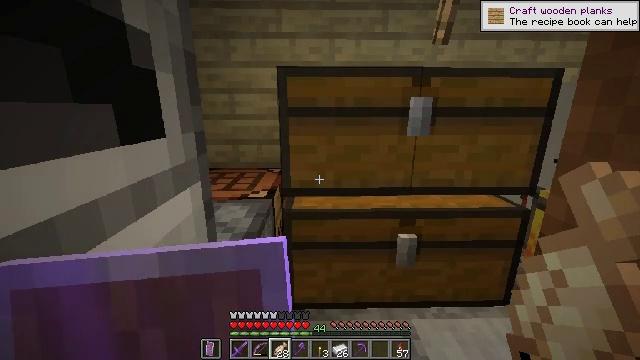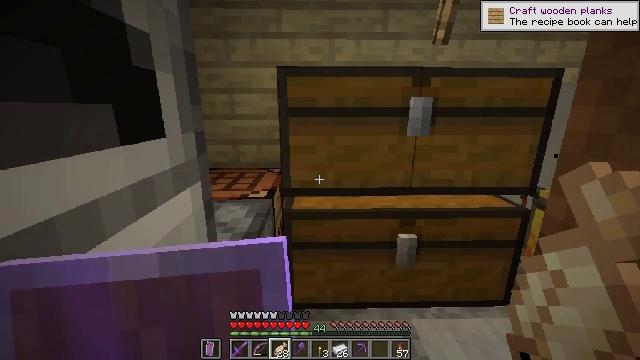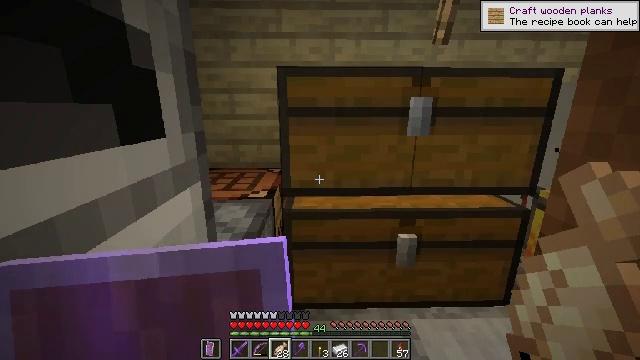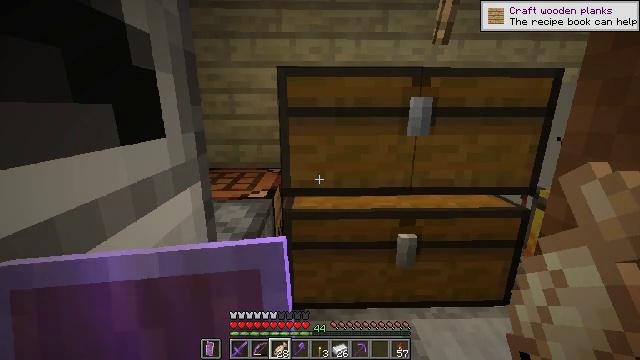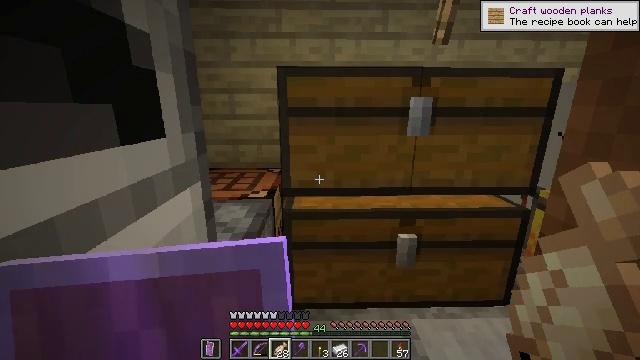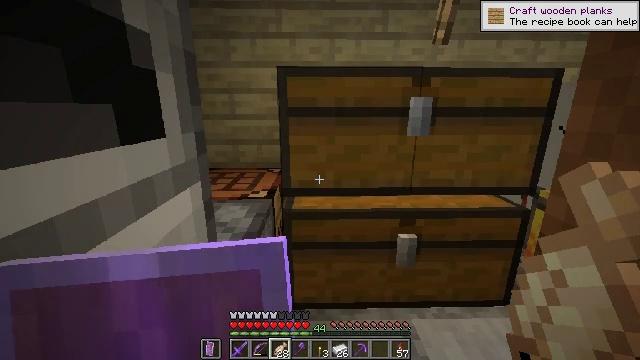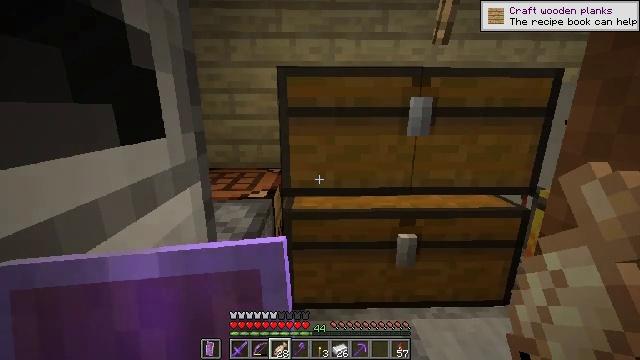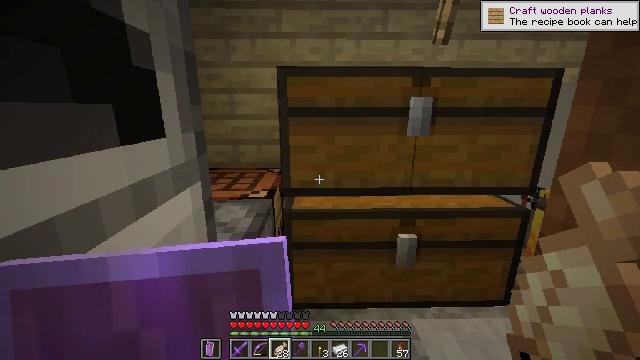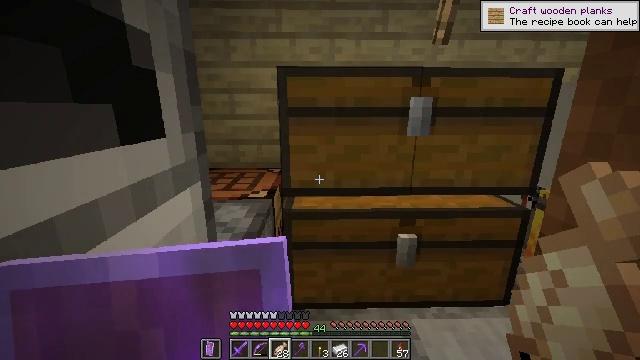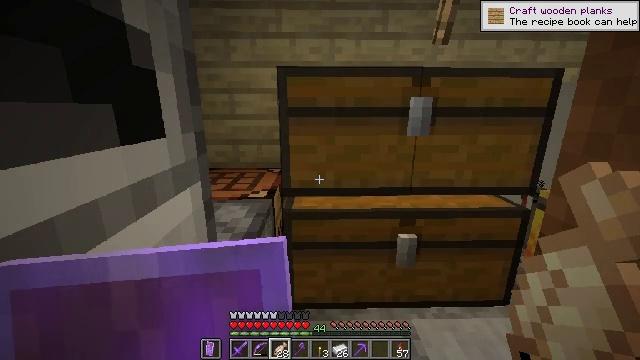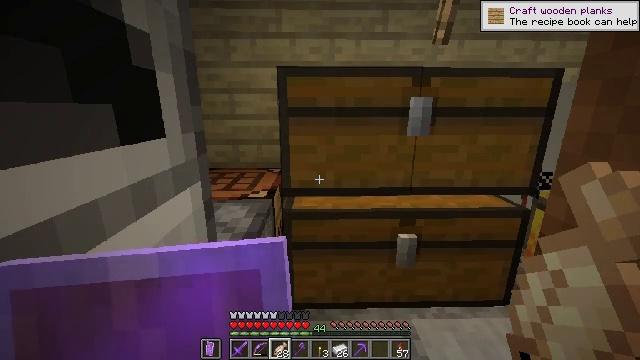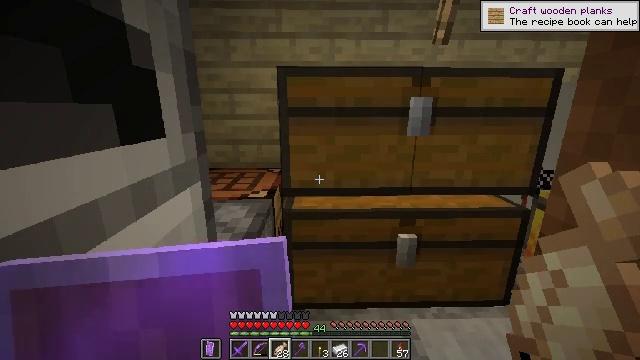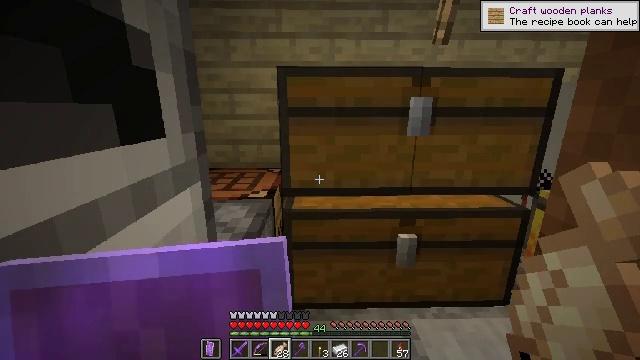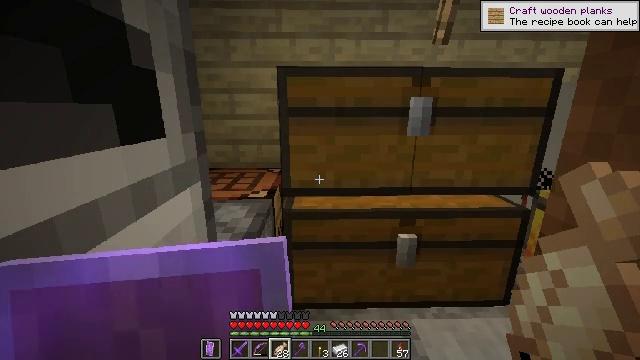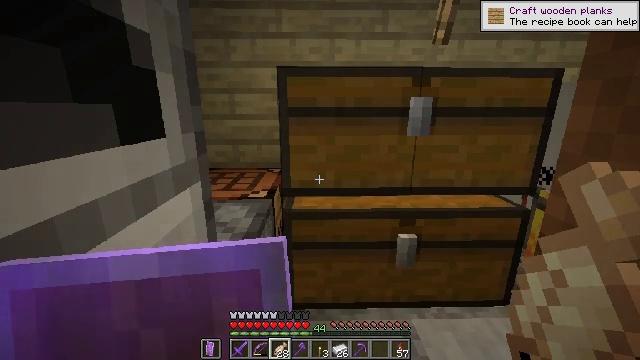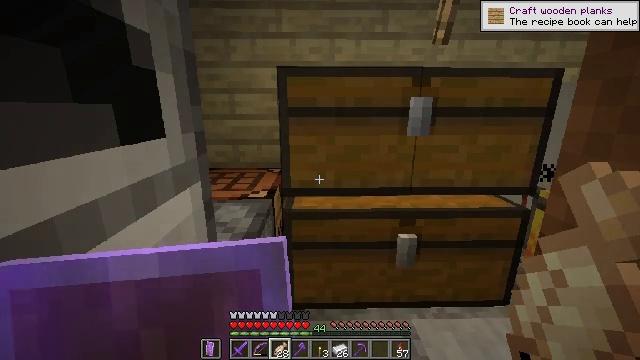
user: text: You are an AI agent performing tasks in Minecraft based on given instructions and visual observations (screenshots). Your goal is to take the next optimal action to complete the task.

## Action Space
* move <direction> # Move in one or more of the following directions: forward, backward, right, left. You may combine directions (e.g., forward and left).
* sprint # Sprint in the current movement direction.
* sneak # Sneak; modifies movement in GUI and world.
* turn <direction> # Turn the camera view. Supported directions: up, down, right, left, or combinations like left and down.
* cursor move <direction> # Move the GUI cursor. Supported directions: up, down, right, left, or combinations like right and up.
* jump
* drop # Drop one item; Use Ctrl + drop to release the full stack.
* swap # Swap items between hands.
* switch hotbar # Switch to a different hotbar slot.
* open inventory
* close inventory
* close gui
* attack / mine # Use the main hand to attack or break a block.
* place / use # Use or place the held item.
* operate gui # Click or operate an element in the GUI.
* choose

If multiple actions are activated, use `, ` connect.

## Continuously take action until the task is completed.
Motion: motion action
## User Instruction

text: Make crimson planks from crimson stems.
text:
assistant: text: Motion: no_op
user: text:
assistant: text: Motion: no_op
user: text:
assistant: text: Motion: no_op
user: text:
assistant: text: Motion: no_op
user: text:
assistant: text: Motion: no_op
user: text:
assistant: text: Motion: no_op
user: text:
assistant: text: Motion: no_op
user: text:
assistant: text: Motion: no_op
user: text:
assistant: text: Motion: no_op
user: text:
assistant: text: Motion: no_op
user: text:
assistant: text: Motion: no_op
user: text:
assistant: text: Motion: no_op
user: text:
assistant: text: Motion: no_op
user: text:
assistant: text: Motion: no_op
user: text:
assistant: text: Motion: no_op
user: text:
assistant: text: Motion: no_op
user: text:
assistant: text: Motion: no_op
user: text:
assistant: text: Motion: no_op
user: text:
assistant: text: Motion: no_op
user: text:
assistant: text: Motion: no_op
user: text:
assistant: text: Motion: no_op
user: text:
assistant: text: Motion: no_op
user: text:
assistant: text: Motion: no_op
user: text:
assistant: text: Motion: no_op
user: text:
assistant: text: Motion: no_op
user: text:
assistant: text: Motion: no_op
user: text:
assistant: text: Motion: no_op
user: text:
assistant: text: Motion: no_op
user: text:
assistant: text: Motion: no_op
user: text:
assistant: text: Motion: no_op